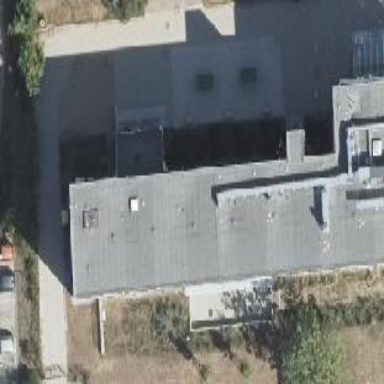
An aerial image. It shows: Flat-roofed school building.